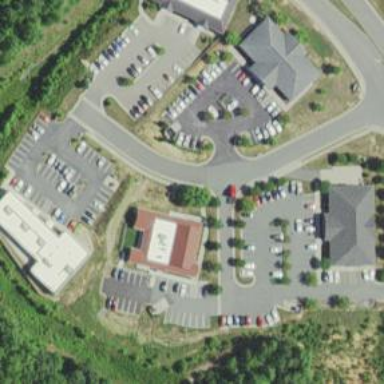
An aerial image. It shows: Veterinary facility.